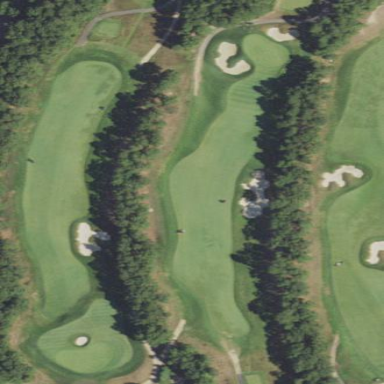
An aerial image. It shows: Golf course.